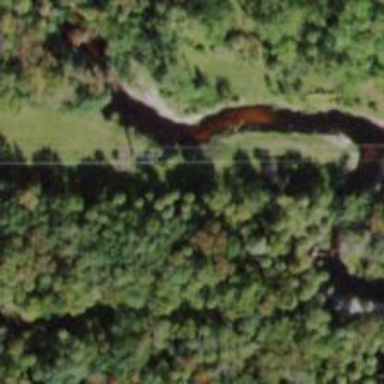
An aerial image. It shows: Path.